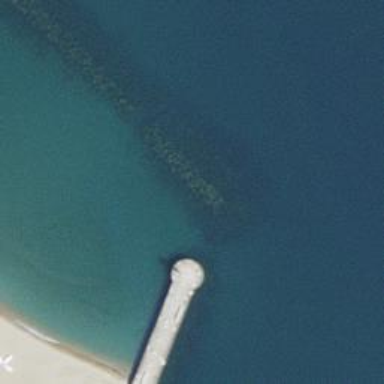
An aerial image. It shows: Breakwater structure.